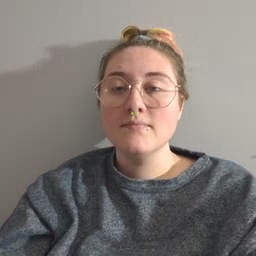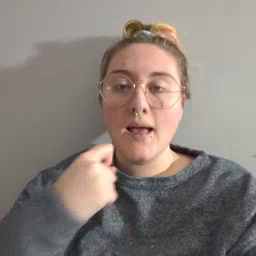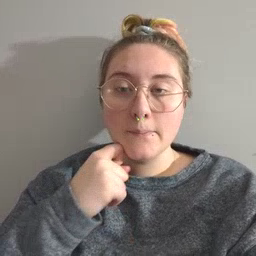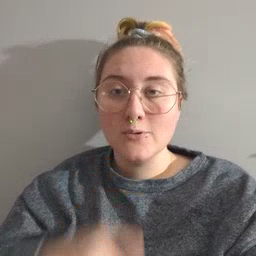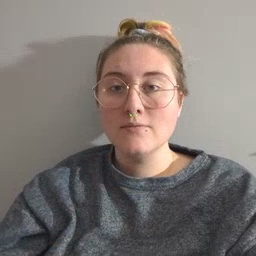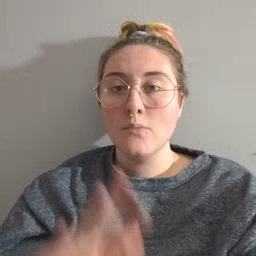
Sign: apple